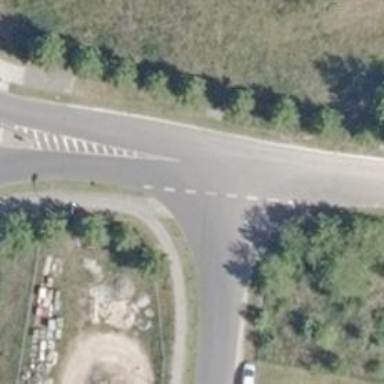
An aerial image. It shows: Unclassified road with asphalt surface.